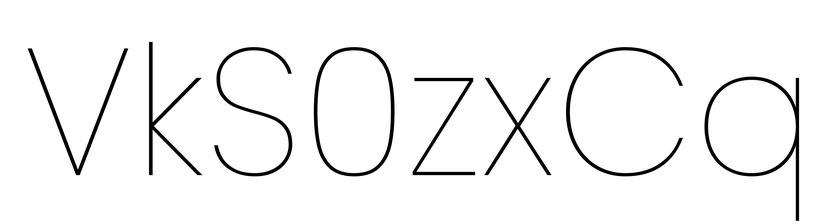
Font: Poppins-Thin